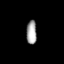
Tissue: lung
Cell type: Smooth muscle cells
Senescence score: 0.6746
Nuclear area (px): 243
Mean DAPI intensity: 161.045